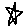
Label: star